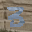
Label: 3